Question: I have various types of marks in my 'student_marks' table, let say 'Quiz1', 'Quiz2', 'Quiz3', 'First_Monthly' ,'Second_Monthly', 'Third_monthly'.
I Have created a trigger which calculates all the marks and add the sum in 'Final_Marks' field.
I don't want 'Final_marks' field to add all the columns and sum them, I want to select only the top 2 'Quiz_Marks' and Top2 'Monthly_Marks' and add their sum in 'FinalMarks'.
I searched on net and found the 'greatest' keyword that selects the Highest Column value from table , but here i don't want a single value, I need at least 2 Highest values against every ID.
-
'''
BEGIN
SET NEW.FinalMarks = NEW.AssignmentMarks + NEW.QuizMarks
+ NEW.Hourly1 + NEW.Hourly2 + NEW.Hourly3
+ NEW.ProjectMarks,
'''

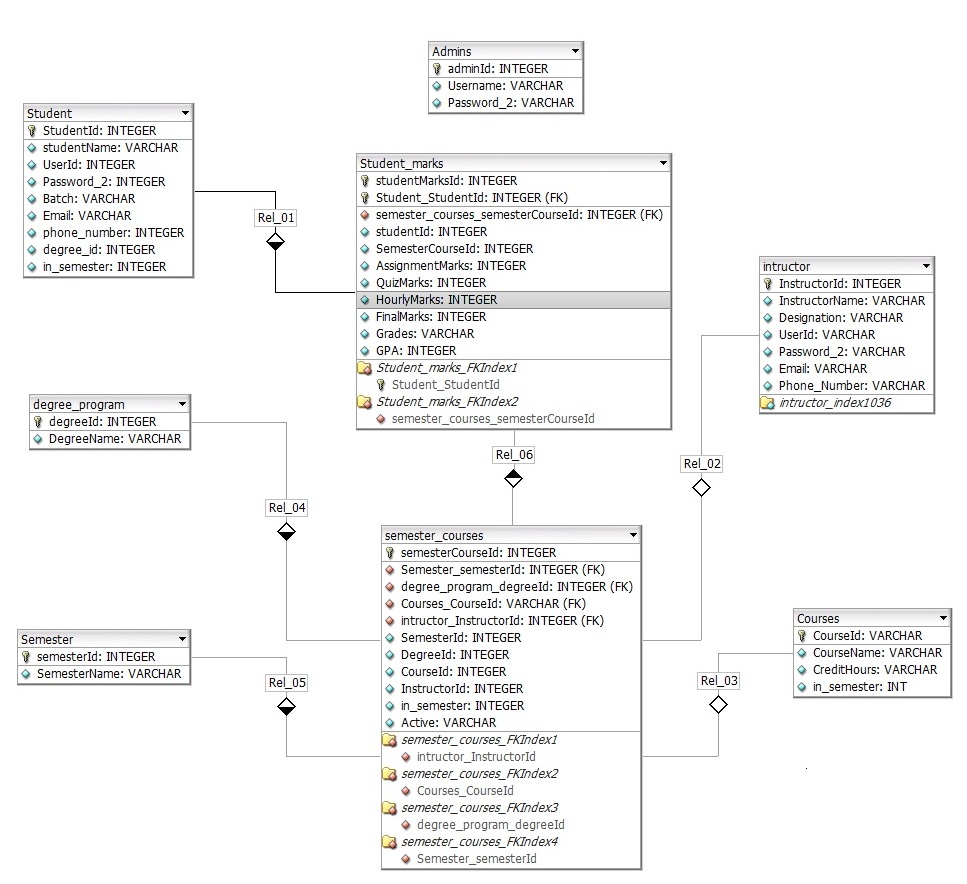
Answer: You have five values. To get the greatest, you use GREATEST (of course). To get the second greatest, you do the following: Find the greatest for each tuple of only four values. There are five tuples of course, one with element 1 missing, one with element 2 missing, etc. So you get four times the greatest value of all five and one time the second greatest value. Use least to get that second greatest value. That's it.
'''
SET NEW.FinalMarks =
GREATEST(new.quizmarks, new.hourly1, new.hourly2, new.hourly3, new.projectmarks)
+
LEAST
(
GREATEST(new.quizmarks, new.hourly1, new.hourly2, new.hourly3),
GREATEST(new.quizmarks, new.hourly1, new.hourly2, new.projectmarks),
GREATEST(new.quizmarks, new.hourly1, new.hourly3, new.projectmarks),
GREATEST(new.quizmarks, new.hourly2, new.hourly3, new.projectmarks),
GREATEST(new.hourly1, new.hourly2, new.hourly3, new.projectmarks),
)
'''
Modify this, so it meets your request to treat Quiz_Marks and Monthly_Marks separately.